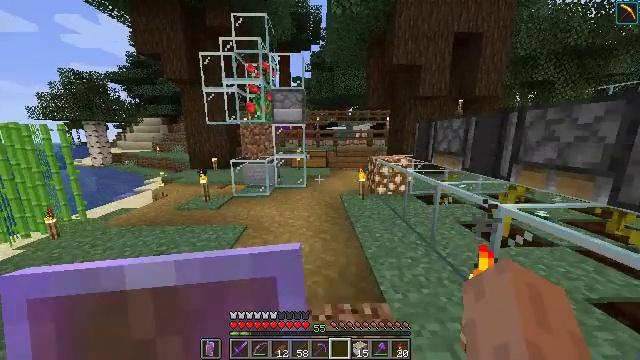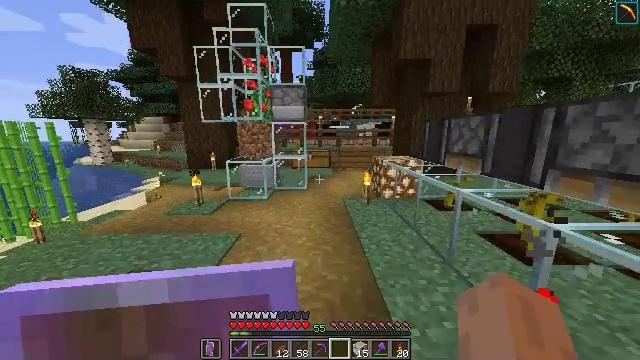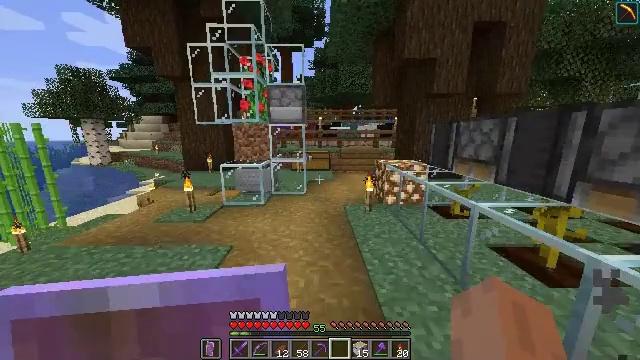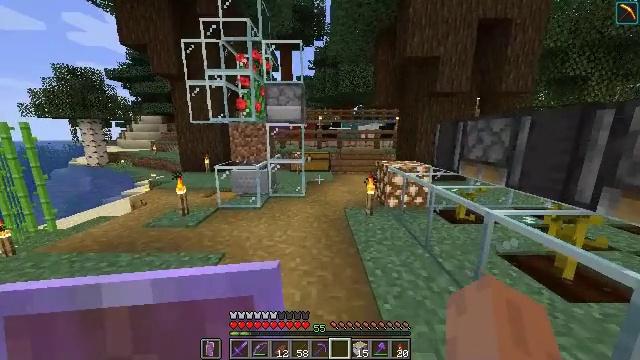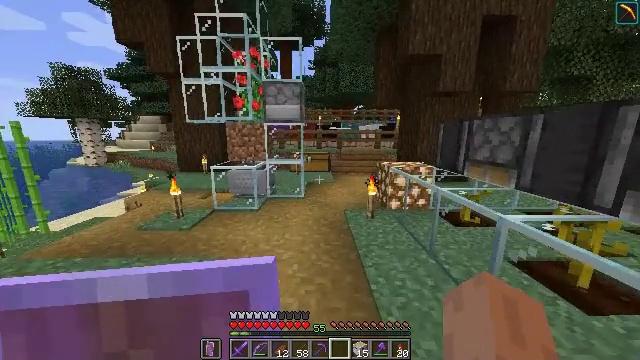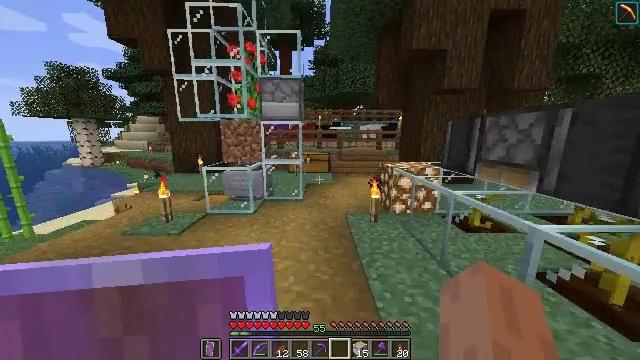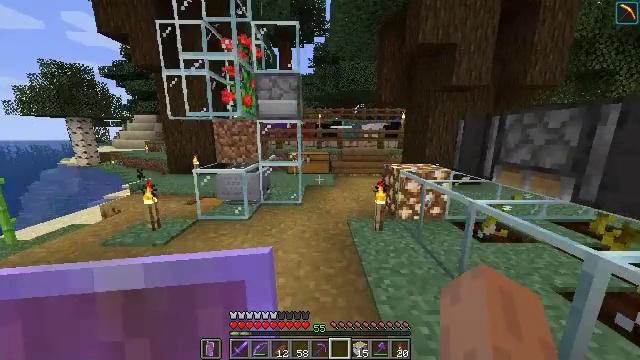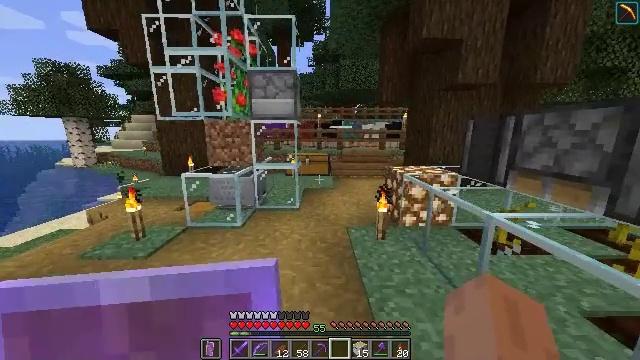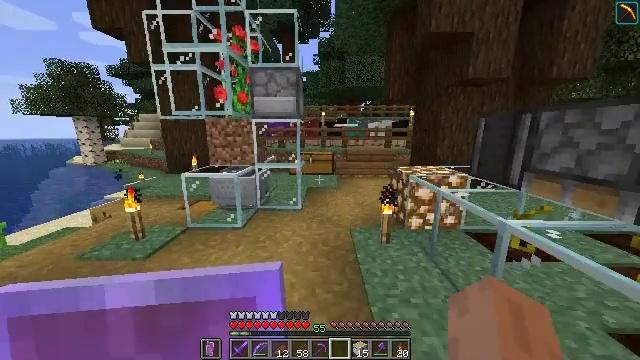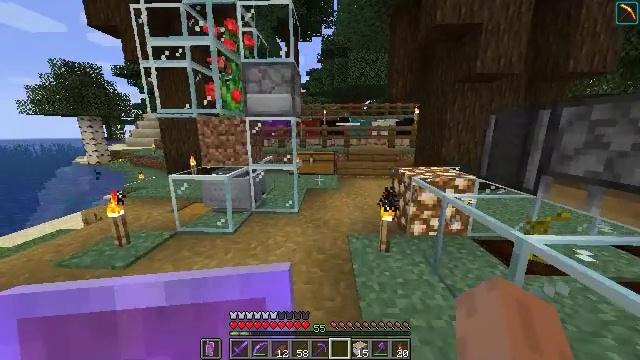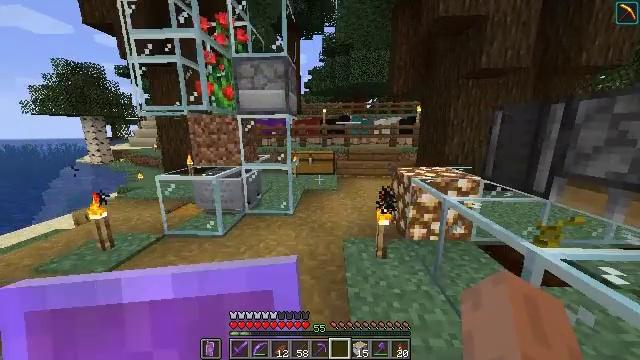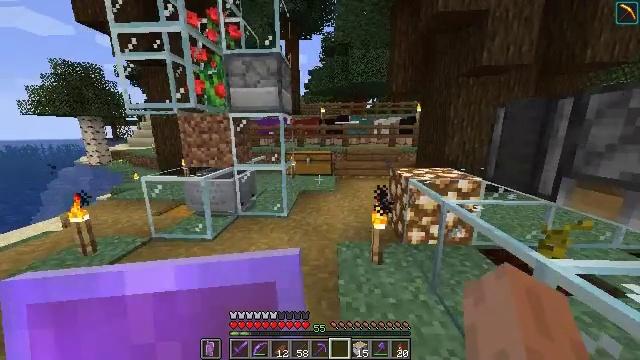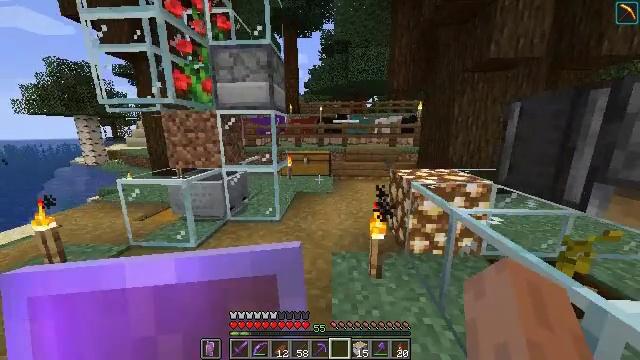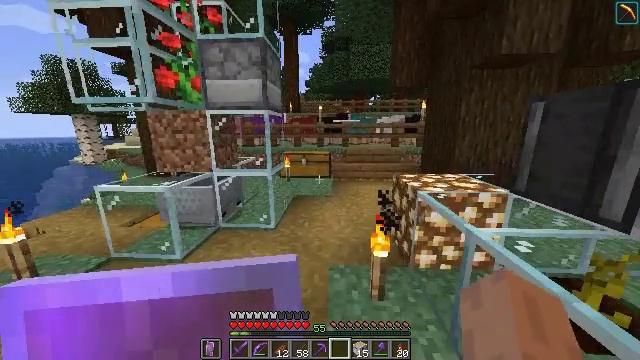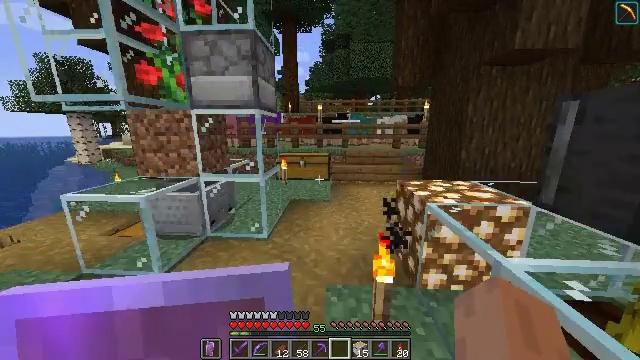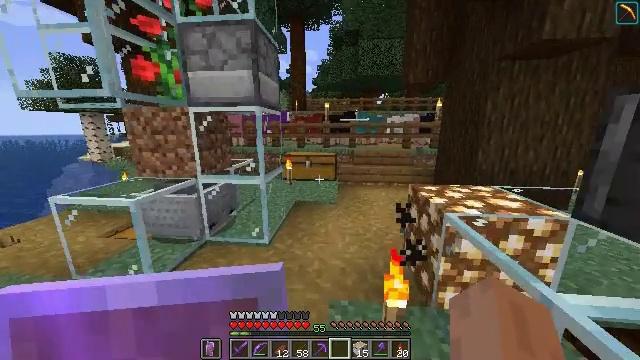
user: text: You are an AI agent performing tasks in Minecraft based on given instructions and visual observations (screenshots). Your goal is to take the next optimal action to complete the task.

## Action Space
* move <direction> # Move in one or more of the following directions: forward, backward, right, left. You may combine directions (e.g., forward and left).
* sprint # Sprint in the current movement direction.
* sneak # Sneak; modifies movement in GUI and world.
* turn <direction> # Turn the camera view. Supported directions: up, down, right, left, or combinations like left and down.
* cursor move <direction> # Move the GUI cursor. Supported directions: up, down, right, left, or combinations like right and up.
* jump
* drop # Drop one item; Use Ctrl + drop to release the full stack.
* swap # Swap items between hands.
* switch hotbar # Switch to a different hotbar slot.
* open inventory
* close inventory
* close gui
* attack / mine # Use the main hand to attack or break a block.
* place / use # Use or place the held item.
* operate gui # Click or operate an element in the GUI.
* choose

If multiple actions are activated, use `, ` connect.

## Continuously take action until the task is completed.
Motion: motion action
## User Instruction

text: Combine materials in the crafting grid to craft a lead.
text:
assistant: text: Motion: move forward, sprint
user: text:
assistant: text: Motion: move forward, sprint
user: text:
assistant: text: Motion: move forward, sprint
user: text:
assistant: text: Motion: move forward, sprint
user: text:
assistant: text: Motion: move forward, sprint
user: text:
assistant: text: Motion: move forward, sprint
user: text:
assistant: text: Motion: move forward and move right, sprint
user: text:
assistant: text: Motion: move forward and move right, sprint, turn left
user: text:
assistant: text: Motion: move forward and move right, sprint, turn left
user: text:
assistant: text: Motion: move forward and move right, sprint
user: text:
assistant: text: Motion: move forward, sprint
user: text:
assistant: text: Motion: move forward, sprint
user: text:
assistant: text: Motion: move forward, sprint
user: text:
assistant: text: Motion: move forward, sprint
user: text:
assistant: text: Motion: move forward, sprint, turn left
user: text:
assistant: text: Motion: move forward, sprint
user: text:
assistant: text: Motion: move forward, sprint
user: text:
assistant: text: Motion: move forward, sprint
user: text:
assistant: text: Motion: move forward, sprint
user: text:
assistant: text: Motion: move forward, sprint
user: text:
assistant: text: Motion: move forward, sprint
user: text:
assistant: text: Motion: move forward, sprint
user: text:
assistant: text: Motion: move forward, sprint
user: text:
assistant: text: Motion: move forward, sprint
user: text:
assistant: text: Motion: move forward, sprint
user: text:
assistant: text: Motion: move forward, use / place
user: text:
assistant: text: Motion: use / place
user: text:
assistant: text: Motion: use / place
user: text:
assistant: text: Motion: no_op
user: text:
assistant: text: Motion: no_op